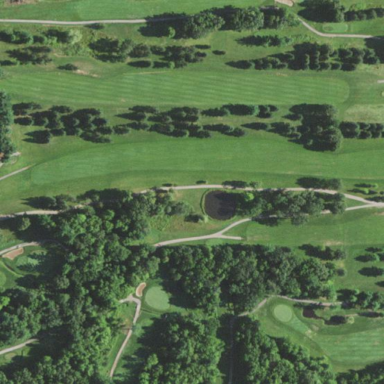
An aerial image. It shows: Area with grass used as rough in golf course.